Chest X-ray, PA view. Patient: 53 years old, sex F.
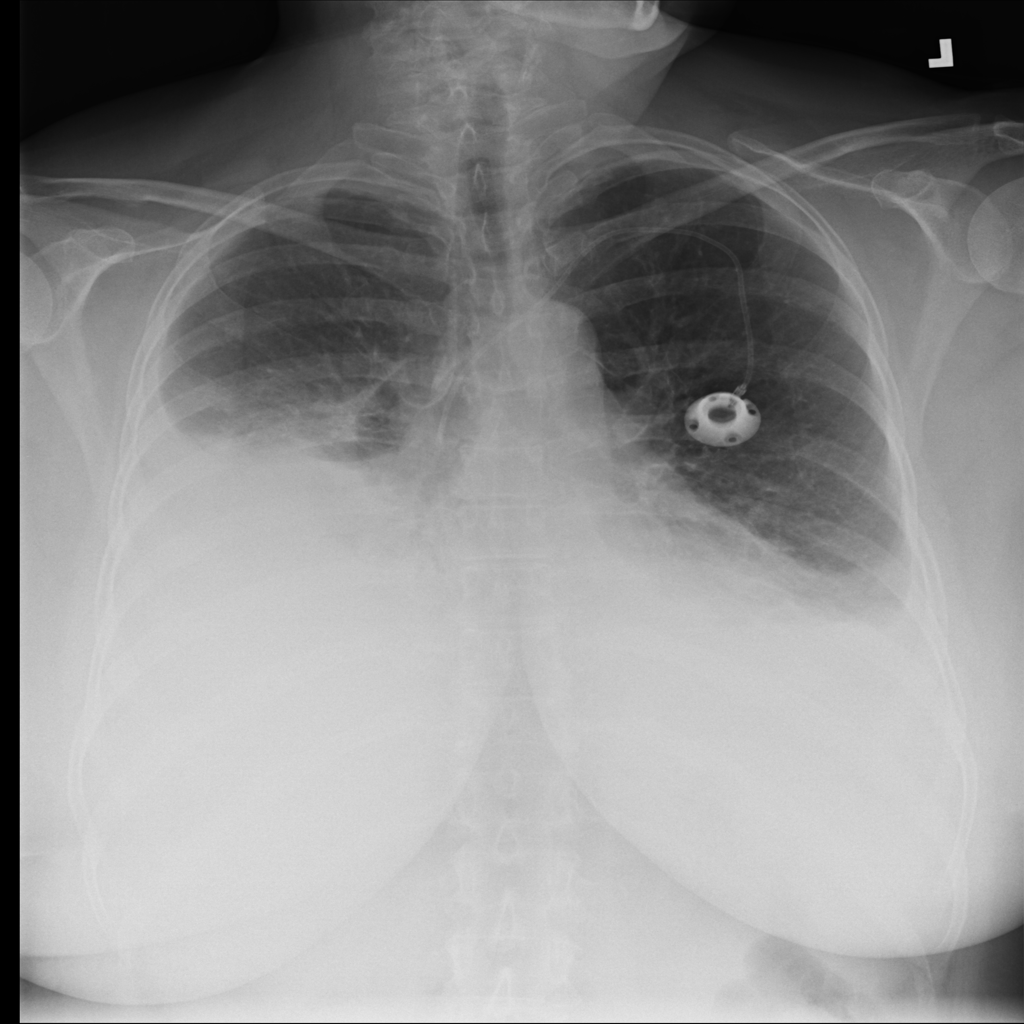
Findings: Effusion